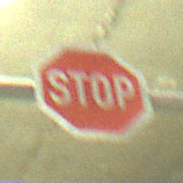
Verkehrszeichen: Stop
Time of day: NotSpecified
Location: Indoor (Special)
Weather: NotSpecified
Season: NotSpecified
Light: Artificial